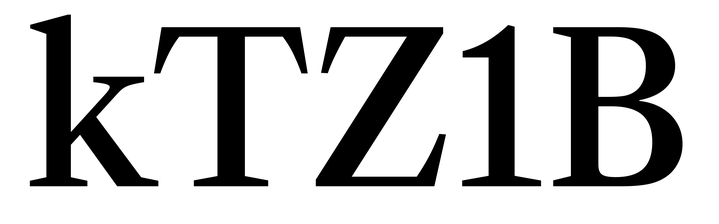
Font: LibreCaslonText_Medium